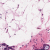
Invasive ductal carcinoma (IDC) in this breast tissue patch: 0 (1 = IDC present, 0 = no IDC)